Question: How to display complex mathematical formula in pdf using iText JAVA API.
'Requirement is just like following formula in image.'

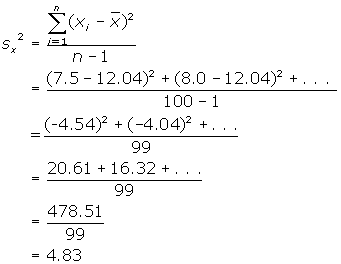
Answer: What we can do is insert created image for the complex formula like following example.
'''
import java.io.FileOutputStream;
import com.itextpdf.text.Document;
import com.itextpdf.text.Image;
import com.itextpdf.text.pdf.PdfWriter;
public class AddImage {
public static void main(String[] args) {
try {
Document document = new Document();
PdfWriter.getInstance(document, new FileOutputStream("sample.pdf"));
document.open();
Image img = Image.getInstance("formula.gif");
img.scaleToFit(200f, 200f);
document.add(img);
document.close();
System.out.println("That's it");
} catch (Exception e) {
System.err.println("Exception : " + e);
}
}
}
'''
That's it...